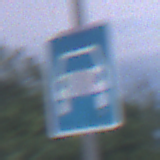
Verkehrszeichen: Kraftfahrstrasse
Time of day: SunriseSunset
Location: Outdoor (Urban)
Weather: PartlyCloudy
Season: NotSpecified
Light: Natural